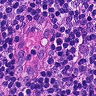
Metastatic tissue present: no